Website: home-depot
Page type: customer-info-address
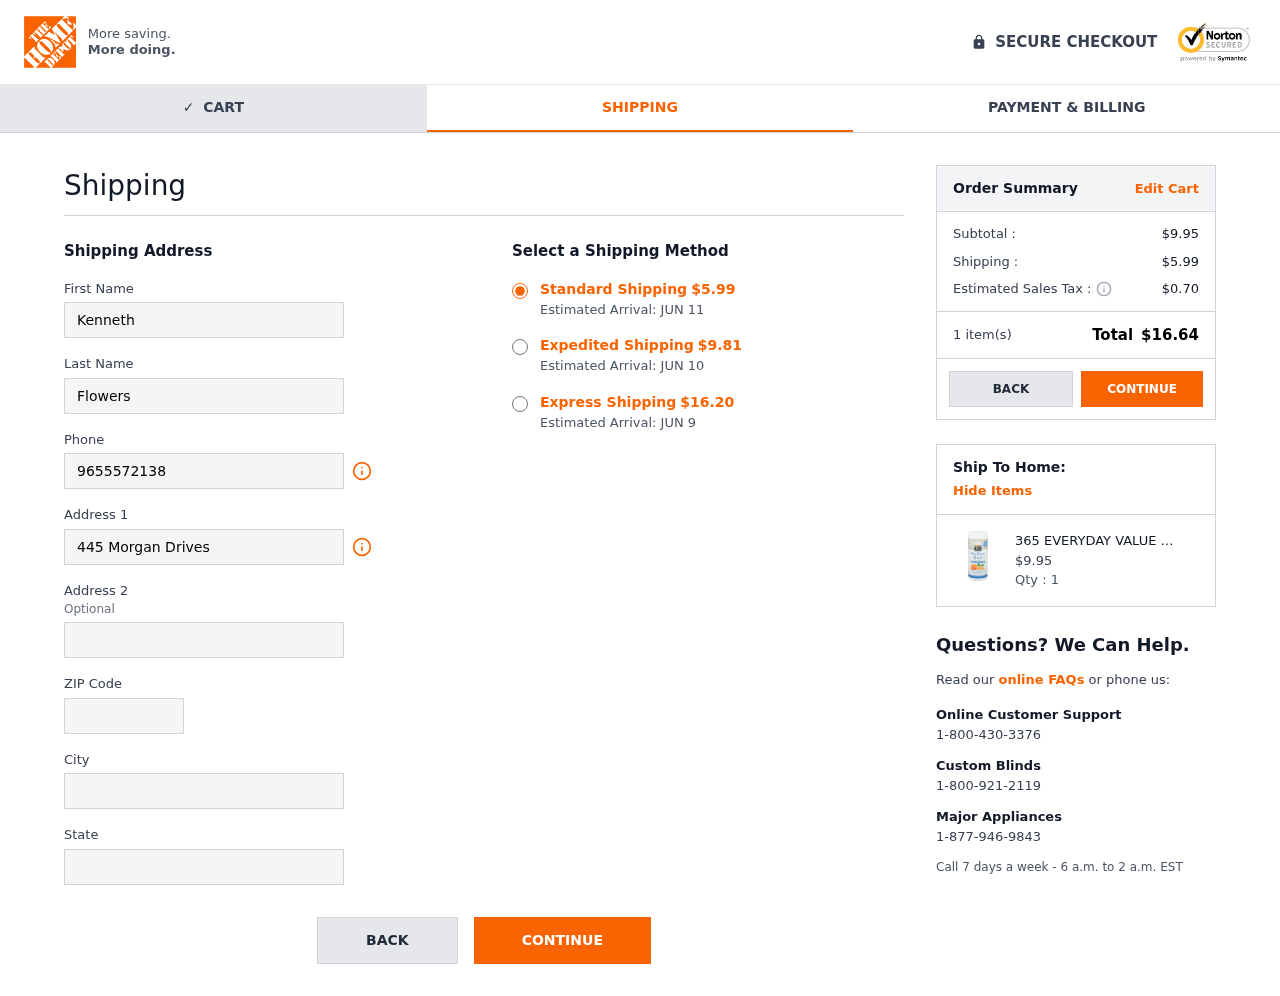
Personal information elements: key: PII_CITY
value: West Christina
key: PII_FIRSTNAME
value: Kenneth
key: PII_LASTNAME
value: Flowers
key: PII_PHONE
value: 9655572138
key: PII_POSTCODE
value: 27215
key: PII_STATE
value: Arizona
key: PII_STREET
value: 445 Morgan Drives Apt. 870
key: PII_STREET2
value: Suite 428
Product elements: key: PRODUCT1_NAME
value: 365 EVERYDAY VALUE Psyllium Husk Powder Orange, 10 OZ
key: PRODUCT1_PRICE
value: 9.95
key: PRODUCT1_QUANTITY
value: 1
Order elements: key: ORDER_SHIPPING_COST
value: $5.99
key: ORDER_DELIVERY_DATE
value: Estimated Arrival: JUN 11
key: ORDER_SHIPPING_COST_EXPEDITED
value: $9.81
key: ORDER_DELIVERY_DATE_EXPEDITED
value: Estimated Arrival: JUN 10
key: ORDER_SHIPPING_COST_EXPRESS
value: $16.20
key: ORDER_DELIVERY_DATE_EXPRESS
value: Estimated Arrival: JUN 9
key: ORDER_SUBTOTAL
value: $9.95
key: ORDER_TAX
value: $0.70
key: ORDER_NUM_ITEMS
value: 1 item(s)
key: ORDER_TOTAL
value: $16.64